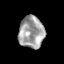
Tissue: skin
Cell type: Others
Senescence score: 0.8078
Nuclear area (px): 783
Mean DAPI intensity: 163.387